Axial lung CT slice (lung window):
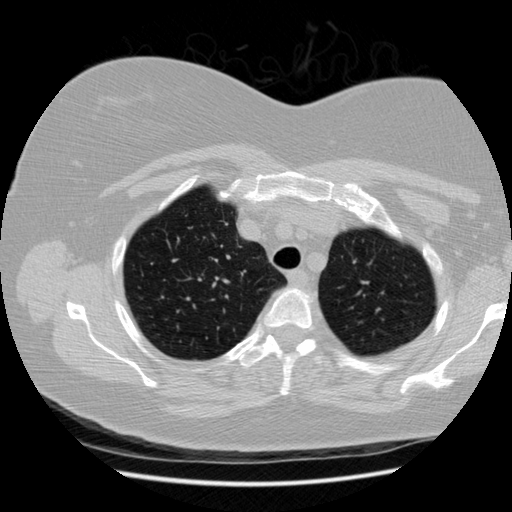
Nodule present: no